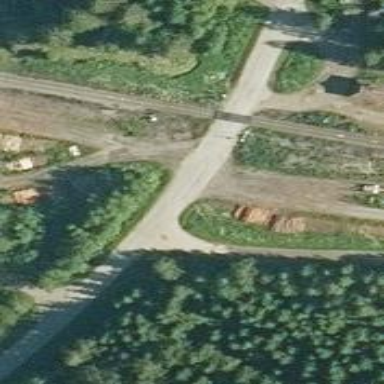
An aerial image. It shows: Road with "give way" sign.